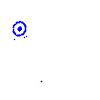
Particle: kaon